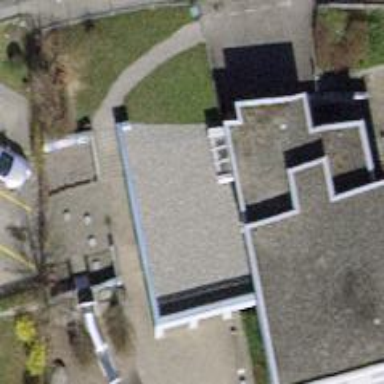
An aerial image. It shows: Kindergarten.